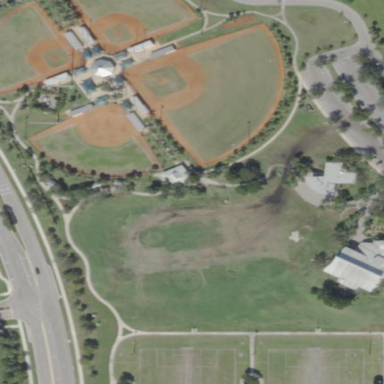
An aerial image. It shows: Baseball pitch for leisure and sports activities.